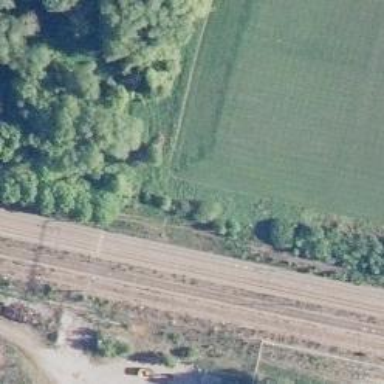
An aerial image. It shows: Railway yard.